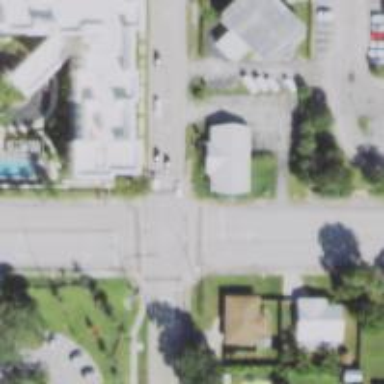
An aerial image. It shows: Tertiary road with asphalt surface. There is separate sidewalk along the road.